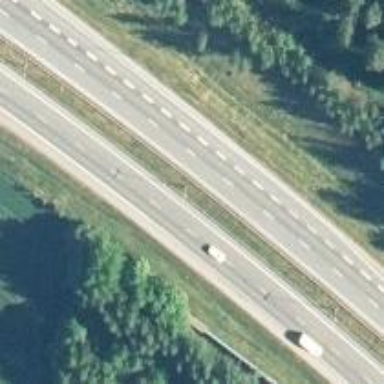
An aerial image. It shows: Asphalt motorway.